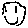
Label: smiley face